Question: I was reading <URL> article. There is mentioned about Tier-1 and Tier-2 languages.

So, I know what are Tier-1 languages.
Also, in one of the <URL>, it was said that
>
My question is,
How are programming languages categorized as "Tier 1" or "Tier 2" languages?
What are the differences between these different tiers of programming languages?
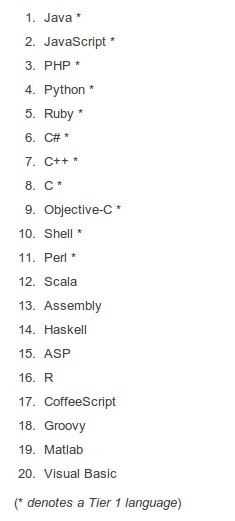
Answer: : I produced the charts referenced, and all of the mentioned caveats apply.
As other answers have noted, the Tiers are essentially language groupings - they have no formal or technical definition otherwise. When Drew Conway and John Myles White first performed the analysis back in 2010, they noticed that plots of the correlated and ranked languages produced visible clusters of languages. The first two tend to be very distinct, the tier or tiers after much less so.
The tiers are mentioned in the above piece simply because they appear to roughly correspond to observed language usage, and are therefore more reliable than the actual numerical ranking, which must be taken with a grain of salt.
If you want to identify the tiers, then, simply view the full size chart and note the placement of languages within the clustered groupings.